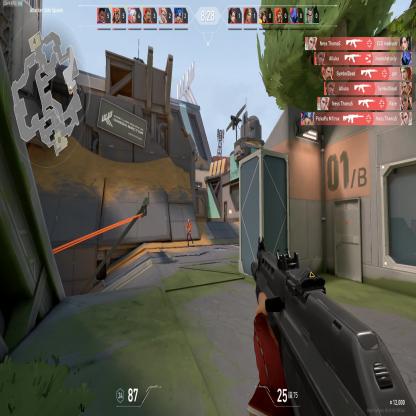
Label: enemy